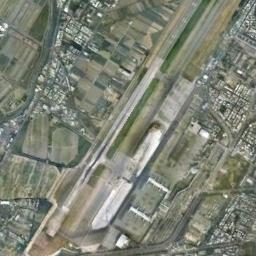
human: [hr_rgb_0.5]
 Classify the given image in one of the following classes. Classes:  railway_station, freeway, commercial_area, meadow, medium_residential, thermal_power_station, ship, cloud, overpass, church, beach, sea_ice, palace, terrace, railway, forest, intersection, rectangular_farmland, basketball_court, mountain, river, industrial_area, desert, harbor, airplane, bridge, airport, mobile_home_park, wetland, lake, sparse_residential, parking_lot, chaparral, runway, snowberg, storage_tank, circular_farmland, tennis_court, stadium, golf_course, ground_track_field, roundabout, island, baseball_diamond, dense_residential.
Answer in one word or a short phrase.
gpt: airport